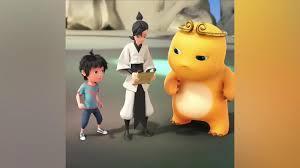
Label: nailong